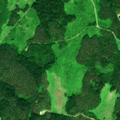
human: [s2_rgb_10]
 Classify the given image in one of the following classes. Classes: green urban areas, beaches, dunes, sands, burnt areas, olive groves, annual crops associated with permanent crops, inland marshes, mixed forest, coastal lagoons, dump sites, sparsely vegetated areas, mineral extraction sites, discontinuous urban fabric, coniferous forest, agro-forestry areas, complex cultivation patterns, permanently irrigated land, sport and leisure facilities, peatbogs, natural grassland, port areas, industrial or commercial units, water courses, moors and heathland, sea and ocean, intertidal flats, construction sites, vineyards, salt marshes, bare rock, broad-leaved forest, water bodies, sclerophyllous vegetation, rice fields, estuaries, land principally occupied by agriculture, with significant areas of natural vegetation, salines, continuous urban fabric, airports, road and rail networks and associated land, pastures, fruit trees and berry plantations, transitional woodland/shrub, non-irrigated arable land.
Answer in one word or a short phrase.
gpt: coniferous forest